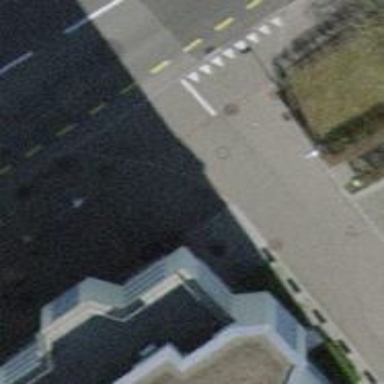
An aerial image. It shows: Bollard.